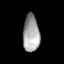
Tissue: lung
Cell type: Epithelial cells
Senescence score: 0.5576
Nuclear area (px): 600
Mean DAPI intensity: 162.118